Interaction volume radius: 10 \u00c5
Interaction volume height: 15 \u00c5
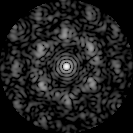
Disorder parameter: 0.6226